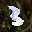
Label: 3